Question: I have some divs lined up horizontally and the content in the div is pushing it out of line with the others. How can I make them line up regardless the amount of content? I intend to add overflow:hidden so large content will not destroy the layout. No javascript involved. Needs to work in IE9+ and chrome.

MARKUP
'''
<div class="panels">1</div>
<div class="panels">2</div>
<div class="panels"><img src='\images\img.png' height='64px'></div>
<div class="panels">4</div>
'''
CSS
'''
.panels {
/*line-height:200px; */
display: inline-block;
width:22%;
height: 200px;
margin:5px;
border: 1px solid blue;
}
'''
I have a <URL>
Another saturday stolen by work. :(
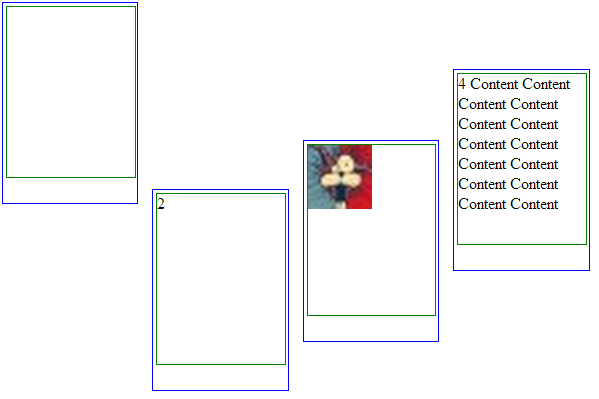
Answer: Use 'vertical-align: top' on '.panels'.
<URL>